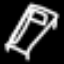
Label: bed